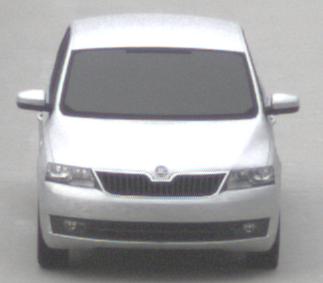
Make: Skoda
Model: Rapid
Detailed model: Rapid 1.2 Active Limousine
Model produced from: 2012/10
Model produced until: 2015/04
Doors: 5
Color: white
Road condition: dry road
Daytime: morning or afternoon
Contrast: low contrast